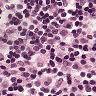
Metastatic tissue present: no